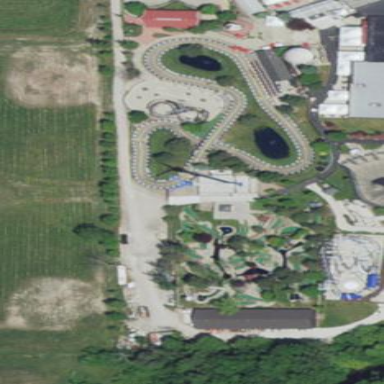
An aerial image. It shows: Miniature golf course.